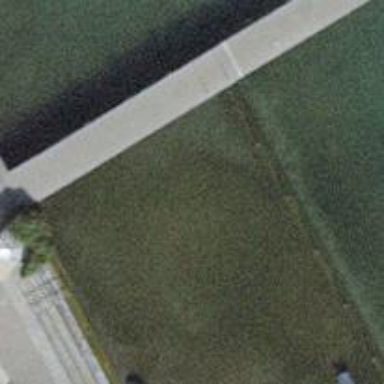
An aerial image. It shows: Man-made pier.